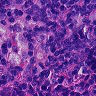
Metastatic tissue present: no